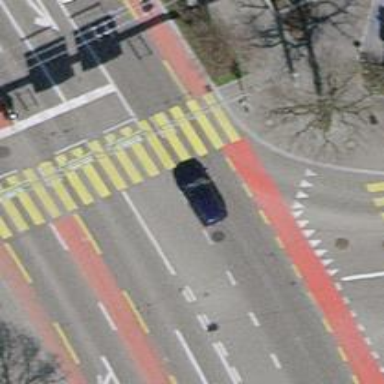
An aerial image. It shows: Primary highway with asphalt surface. There are trolley wires present and designated lane for cyclists on both sides of the road.